Field crop: tomato
Growth stage: 1
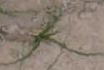
Species: cyperus